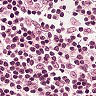
Metastatic tissue present: no